Question: Experts !!
I am not familiar with SQL Server Management Studio and never had to schedule tasks on an SQL Server.
I am exporting my database to MS Access everyday. I need Management Studio to do this automatically everyday at 2:00 am.
Any ideas.

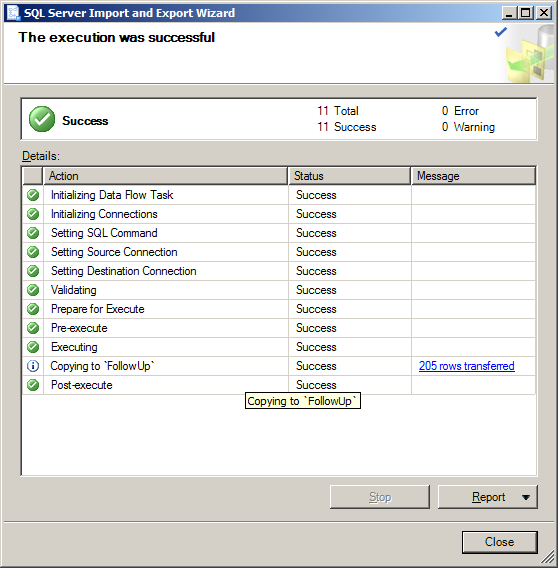
Answer: